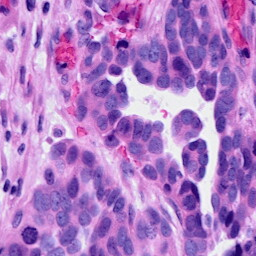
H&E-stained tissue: Ovarian